Question: I want to delete perspectives which I have created. But here I don't want to use Eclipse's own page. I want to create my own page and display list of Perspectives and give option to delete it or make it default. I don't want to use default Eclipse page because I don't need "Fast View" and other options for perspectives. That's why I decided to create my own page list only what I need. But I don't know how to get list of perspectives and methods to make it default and delete.
This the page which I am displaying right now in my application:

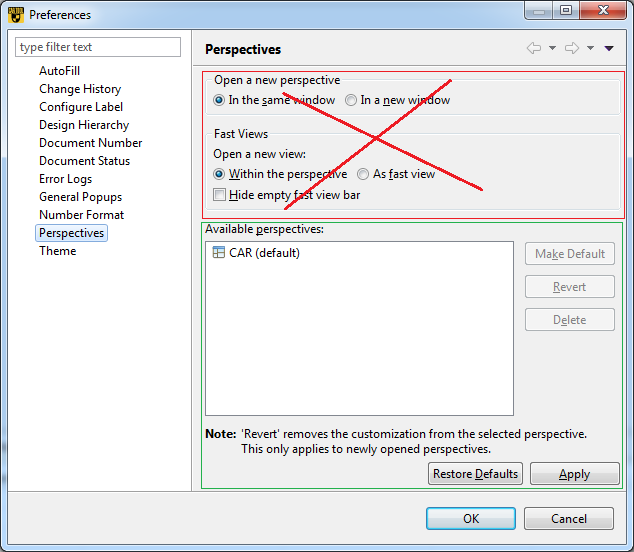
Answer: You use the 'IPerspectiveRegistry' to manipulate the perspective registry:
'''
IPerspectiveRegistry perspectiveRegistry = PlatformUI.getWorkbench().getPerspectiveRegistry();
'''
You can get the list of perspectives from the registry with:
'''
IPerspectiveDescriptor [] perspectives = perspectiveRegistry.getPerspectives();
'''
You can delete a perspective by calling the registry method
'''
public void deletePerspective(IPerspectiveDescriptor persp)
'''
but note that the JavaDoc says:
> Deletes a perspective. Has no effect if the perspective is defined in
an extension.